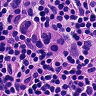
Metastatic tissue present: yes